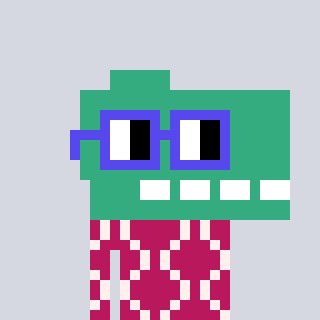
a pixel art character with square blue glasses, a dino-shaped head and a darkpink-colored body on a cool background